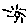
Label: sun